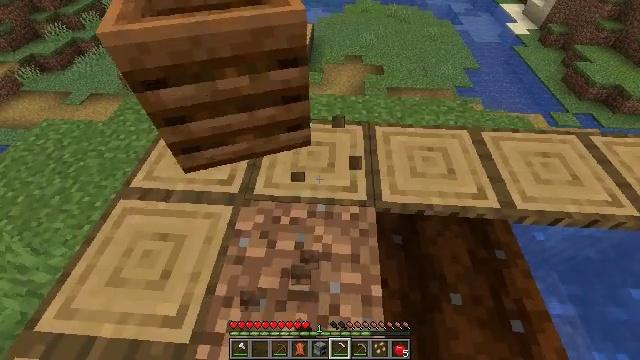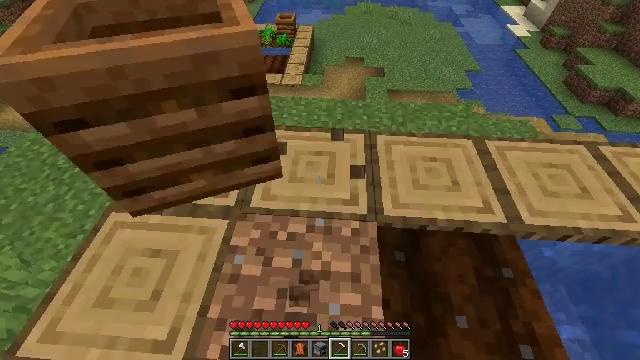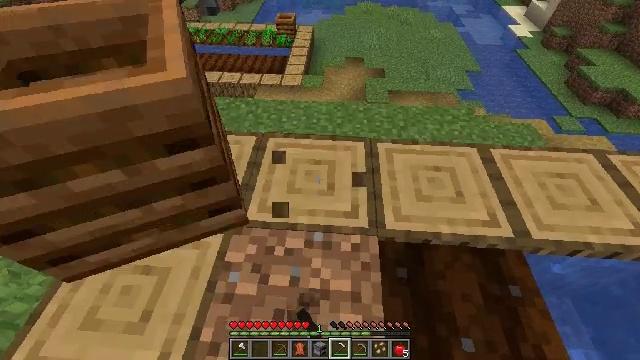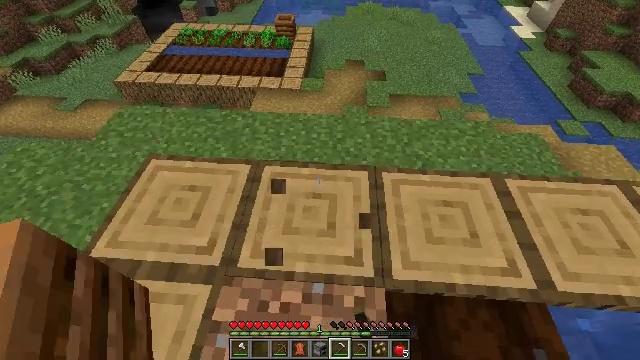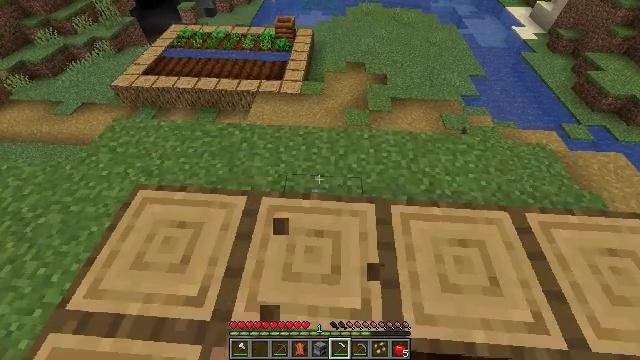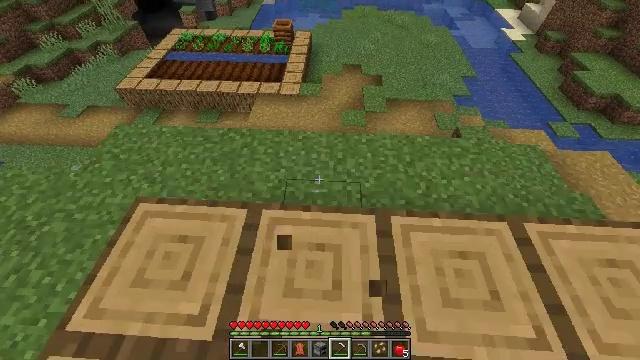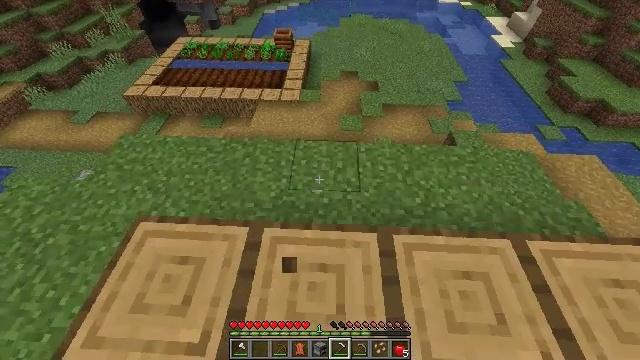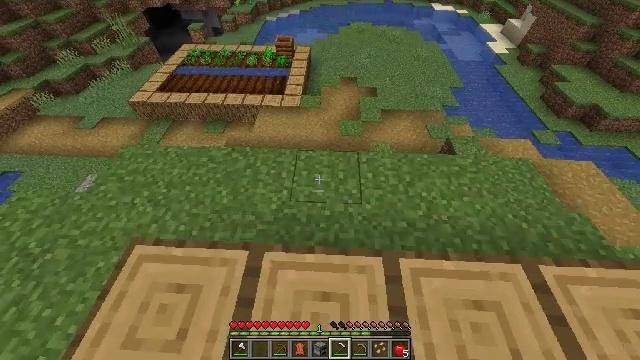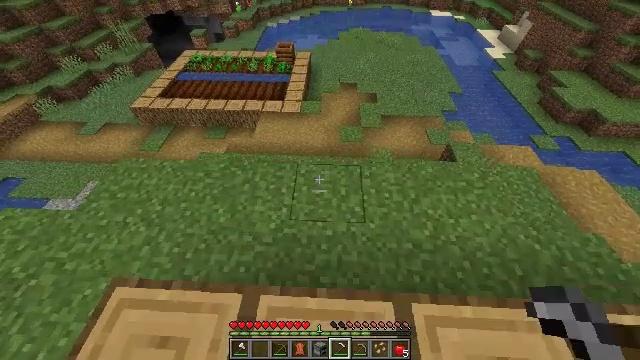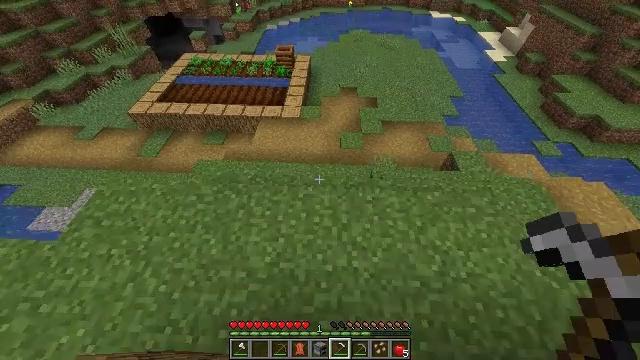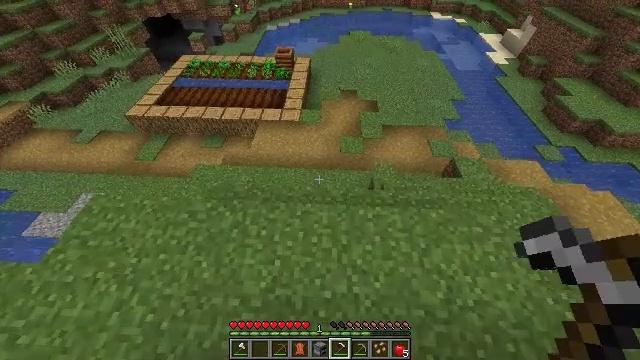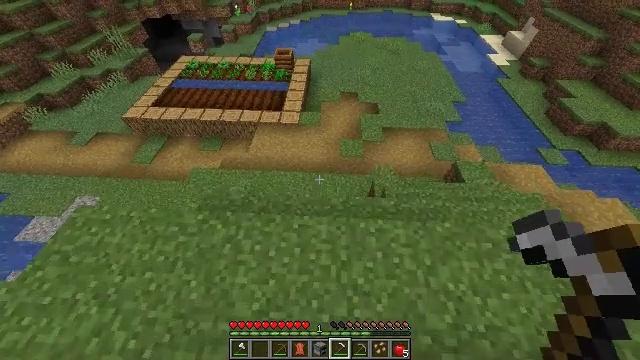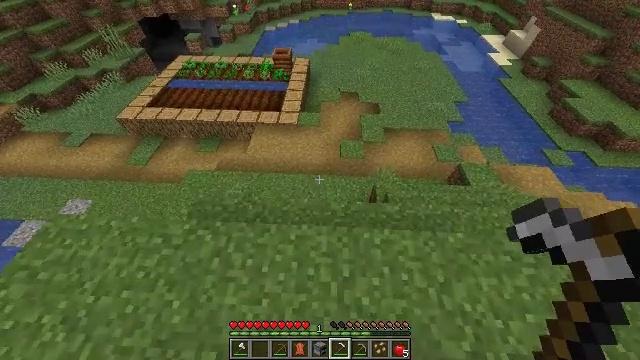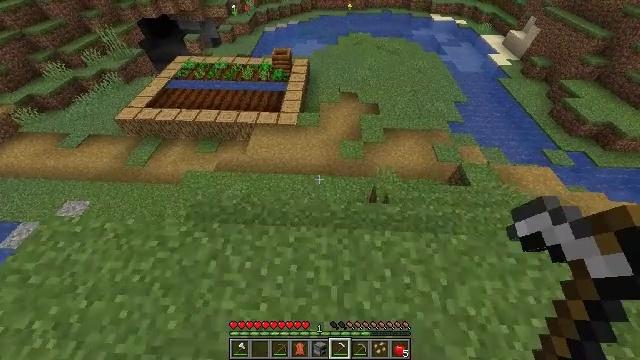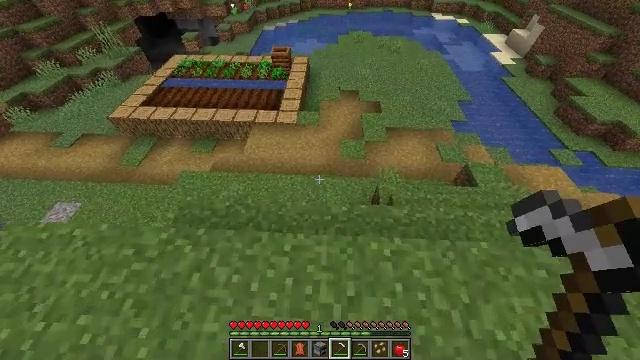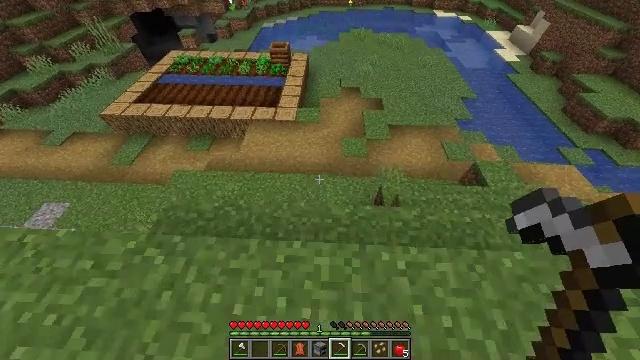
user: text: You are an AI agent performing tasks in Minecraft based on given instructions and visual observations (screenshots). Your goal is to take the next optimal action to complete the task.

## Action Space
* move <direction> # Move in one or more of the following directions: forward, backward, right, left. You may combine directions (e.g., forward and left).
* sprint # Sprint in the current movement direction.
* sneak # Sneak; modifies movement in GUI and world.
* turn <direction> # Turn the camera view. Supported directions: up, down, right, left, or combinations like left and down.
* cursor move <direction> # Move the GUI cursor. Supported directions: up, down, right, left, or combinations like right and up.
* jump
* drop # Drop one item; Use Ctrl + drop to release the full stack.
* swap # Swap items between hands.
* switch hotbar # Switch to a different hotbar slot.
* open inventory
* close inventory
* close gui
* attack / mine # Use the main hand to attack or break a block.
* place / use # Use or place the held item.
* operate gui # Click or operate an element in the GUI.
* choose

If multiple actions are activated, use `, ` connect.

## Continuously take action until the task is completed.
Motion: motion action
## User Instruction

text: Attack the composter to add it to your inventory.
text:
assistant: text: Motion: move forward, attack / mine
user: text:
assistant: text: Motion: move forward, attack / mine
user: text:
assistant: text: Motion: move forward
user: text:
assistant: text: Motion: move forward, sprint
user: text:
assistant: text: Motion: move forward, sprint, turn down
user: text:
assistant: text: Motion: move forward, sprint
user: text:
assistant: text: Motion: move forward, sprint
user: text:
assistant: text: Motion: move forward, sprint
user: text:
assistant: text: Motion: move forward, sprint
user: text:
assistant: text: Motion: move forward, sprint
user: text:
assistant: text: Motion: move forward, sprint
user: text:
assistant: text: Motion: move forward, sprint
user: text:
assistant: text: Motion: move forward, sprint
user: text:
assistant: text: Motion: move forward, sprint
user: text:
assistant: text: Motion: move forward, sprint
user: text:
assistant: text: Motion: move forward, sprint
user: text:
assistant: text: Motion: move forward, sprint
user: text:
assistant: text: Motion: move forward, sprint, turn right and down
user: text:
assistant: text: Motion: move forward, sprint, turn right and down
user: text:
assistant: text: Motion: move forward, sprint, turn right and down
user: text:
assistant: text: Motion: move forward, sprint, turn right and down
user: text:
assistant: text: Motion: move forward, sprint, turn right
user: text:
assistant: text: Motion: move forward, sprint
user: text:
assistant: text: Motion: move forward, sprint
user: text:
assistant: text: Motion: move forward, sprint, turn left and up
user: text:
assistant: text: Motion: move forward, sprint, turn left and up
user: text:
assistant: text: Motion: move forward, sprint, turn left and up
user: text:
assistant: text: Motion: move forward, sprint, turn left and up
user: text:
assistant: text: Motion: move forward, sprint, turn left and up
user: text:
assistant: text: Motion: move forward, sprint, turn left and up